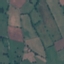
Land use / land cover: Pasture